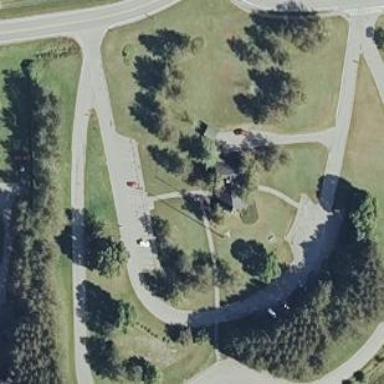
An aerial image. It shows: Rest area on the road.